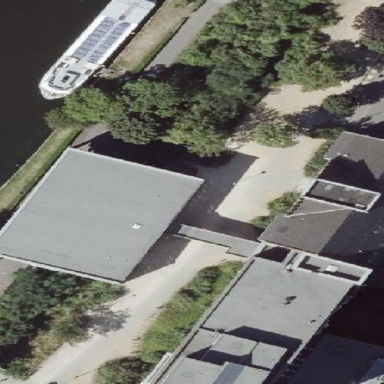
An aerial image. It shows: School building with flat roof. The school is next to sports centre with facilities for multiple sports.